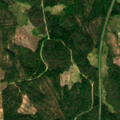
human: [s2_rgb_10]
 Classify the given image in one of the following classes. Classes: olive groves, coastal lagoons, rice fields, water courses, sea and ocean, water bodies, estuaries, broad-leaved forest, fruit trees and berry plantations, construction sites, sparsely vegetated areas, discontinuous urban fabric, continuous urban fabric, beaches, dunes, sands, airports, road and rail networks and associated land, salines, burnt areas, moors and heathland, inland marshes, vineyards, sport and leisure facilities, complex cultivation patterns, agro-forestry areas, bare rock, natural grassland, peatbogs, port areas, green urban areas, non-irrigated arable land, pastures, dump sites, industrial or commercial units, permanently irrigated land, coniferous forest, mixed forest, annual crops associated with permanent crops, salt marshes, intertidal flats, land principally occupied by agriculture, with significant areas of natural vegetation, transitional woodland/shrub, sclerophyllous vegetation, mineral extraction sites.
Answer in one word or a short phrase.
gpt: coniferous forest, transitional woodland/shrub